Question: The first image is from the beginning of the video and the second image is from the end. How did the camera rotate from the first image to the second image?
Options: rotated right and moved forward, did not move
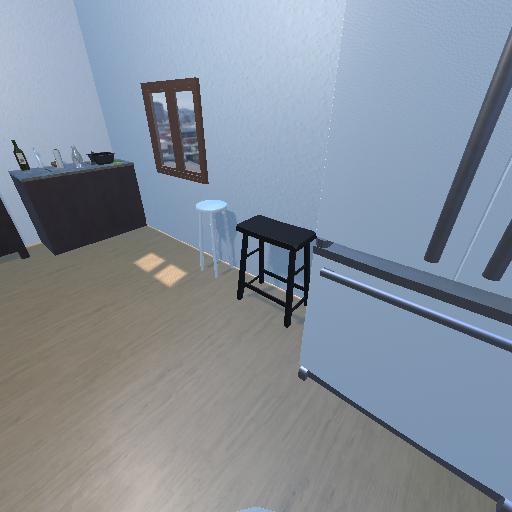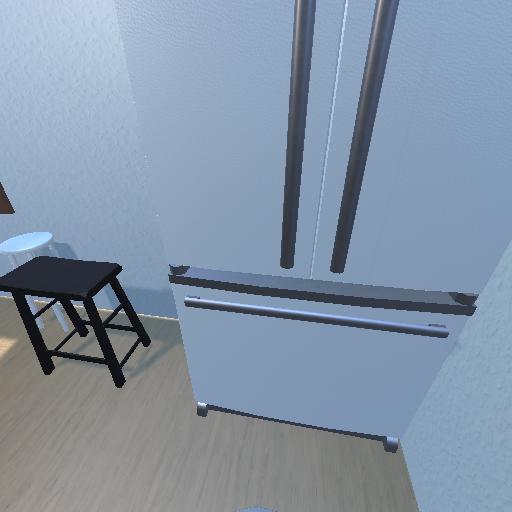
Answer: rotated right and moved forward